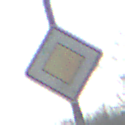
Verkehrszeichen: Vorfahrtsstrasse
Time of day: MorningAfternoon
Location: Outdoor (Suburban)
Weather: PartlyCloudy
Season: NotSpecified
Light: Natural